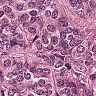
Metastatic tissue present: yes